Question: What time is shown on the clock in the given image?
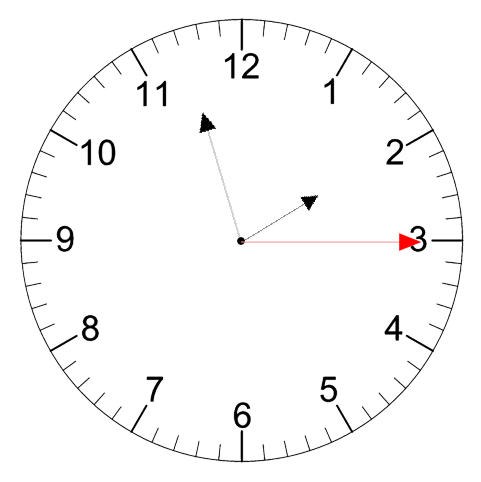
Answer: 01:57:15